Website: home-depot
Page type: account-selection
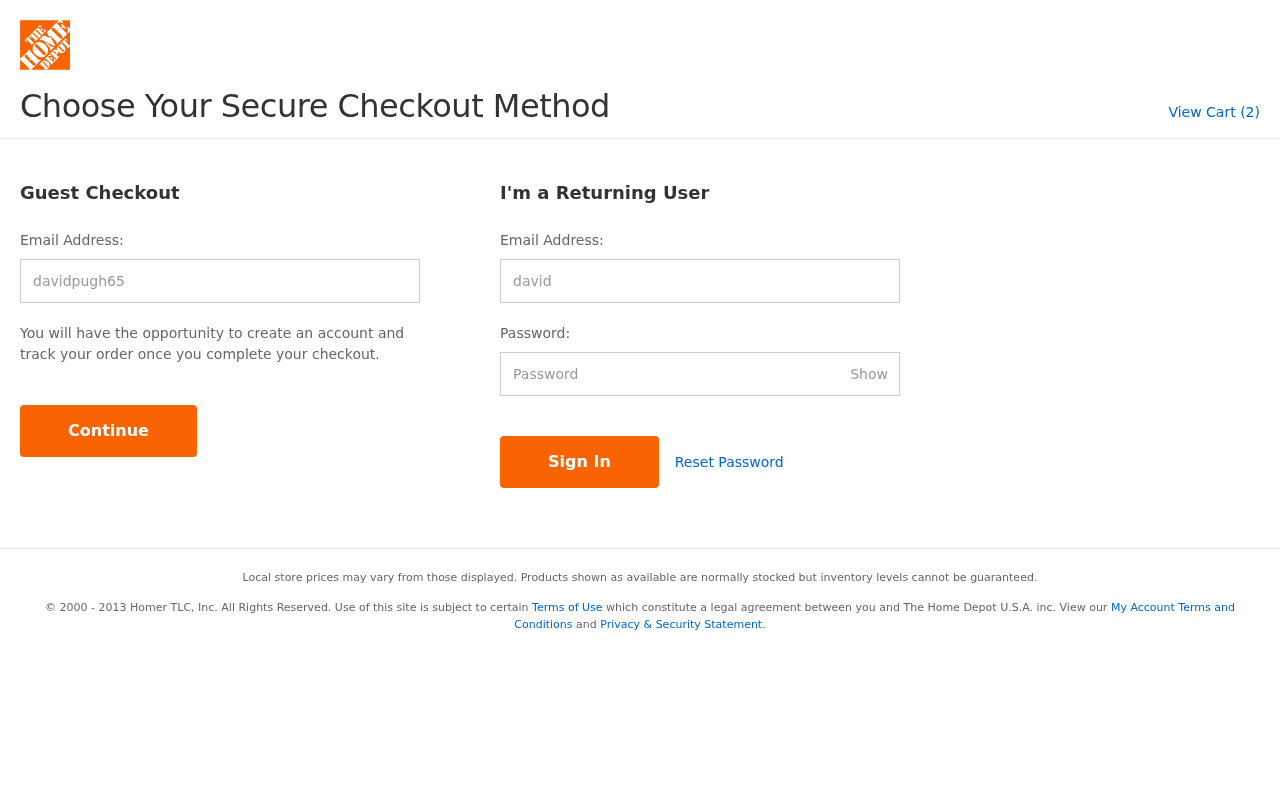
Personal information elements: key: PII_LOGIN_USERNAME
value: davidpugh65
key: PII_LOGIN_USERNAME2
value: davidpugh65
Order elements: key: ORDER_NUM_ITEMS
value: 2